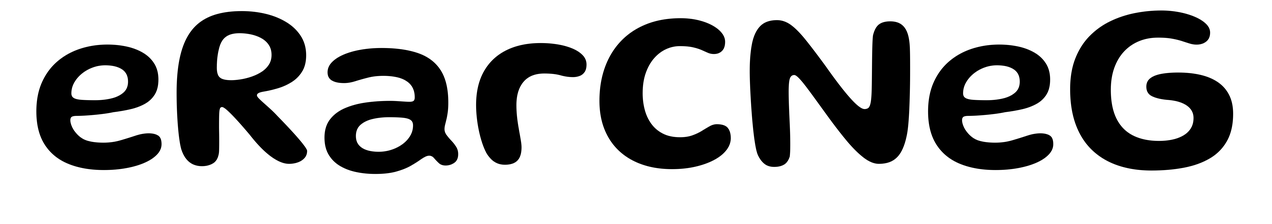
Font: Gluten_Medium